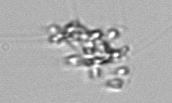
Label: Chaetoceros_didymus_TAG_external_flagellate